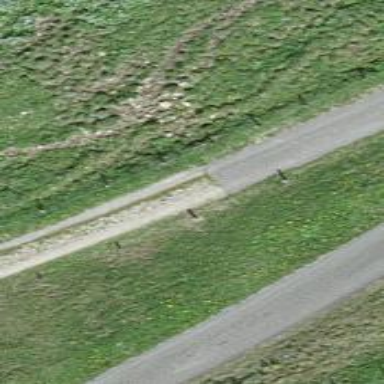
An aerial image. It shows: Paved track with grade 1 tracktype.